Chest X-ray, PA view. Patient: 62 years old, sex F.
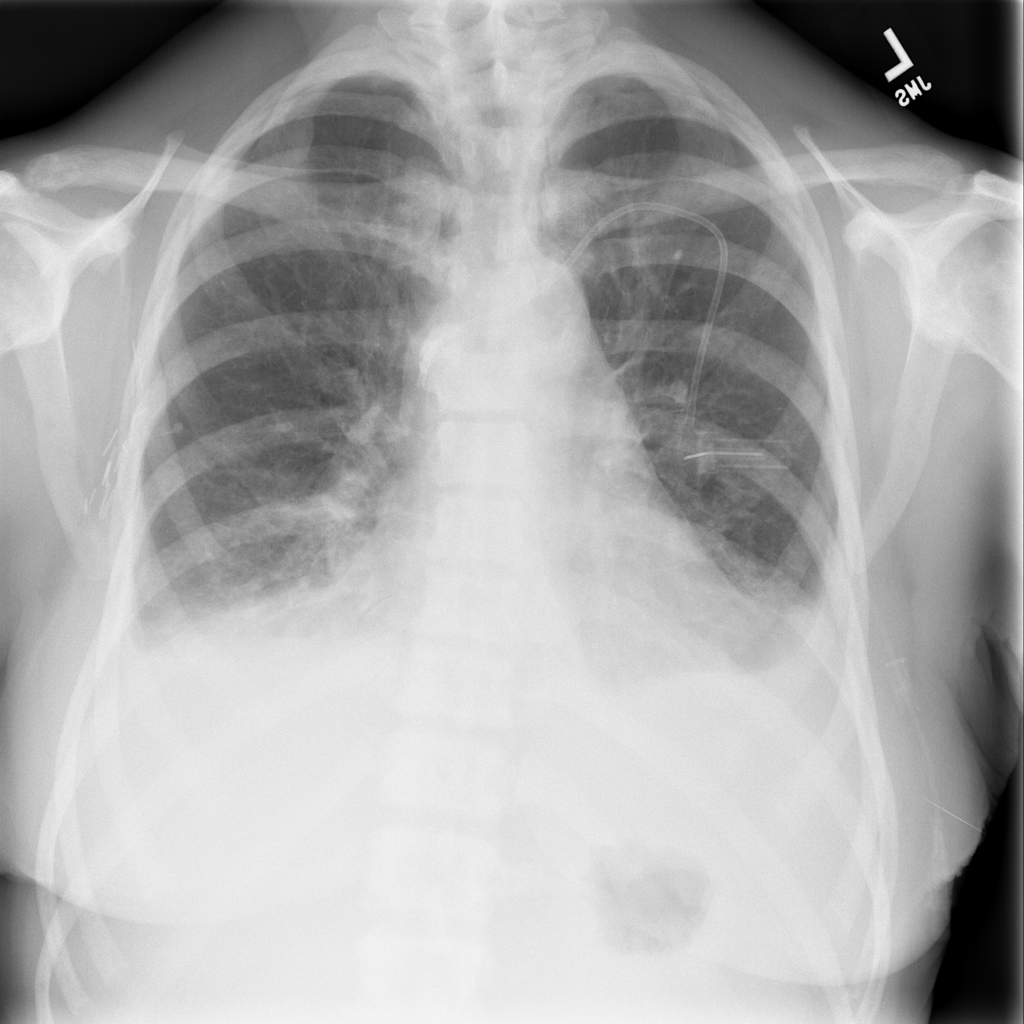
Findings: Effusion